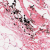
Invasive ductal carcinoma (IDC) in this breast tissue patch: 0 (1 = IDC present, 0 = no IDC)